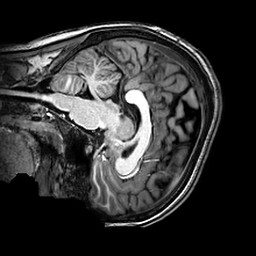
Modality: T1w
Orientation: sagittal
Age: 22
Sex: female